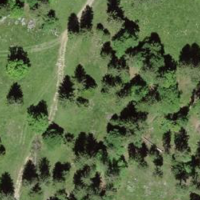
EUNIS habitat code: 41
Species observed at this site:
Petasites albus